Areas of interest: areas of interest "Jianxiang Badminton Hall"
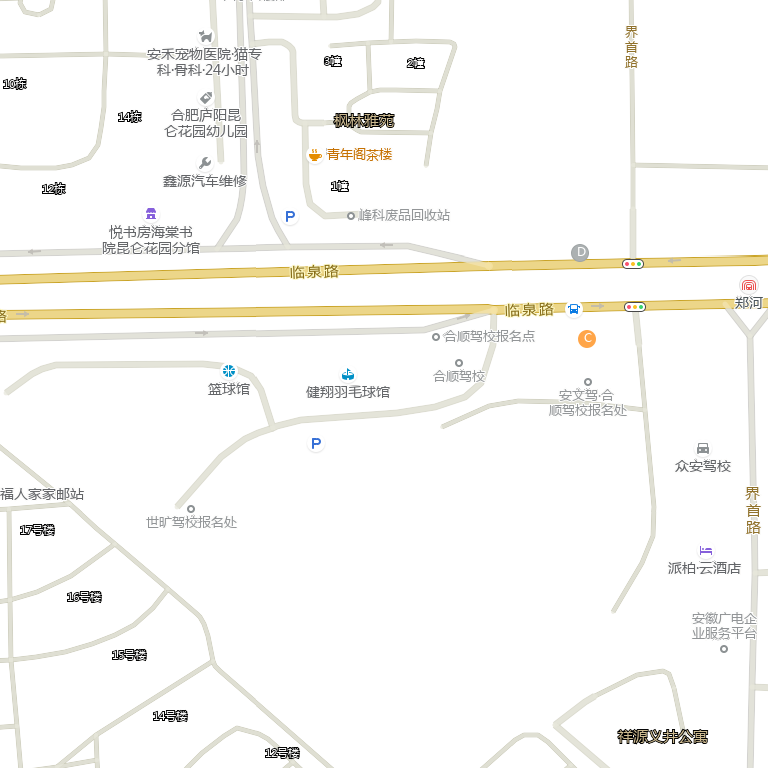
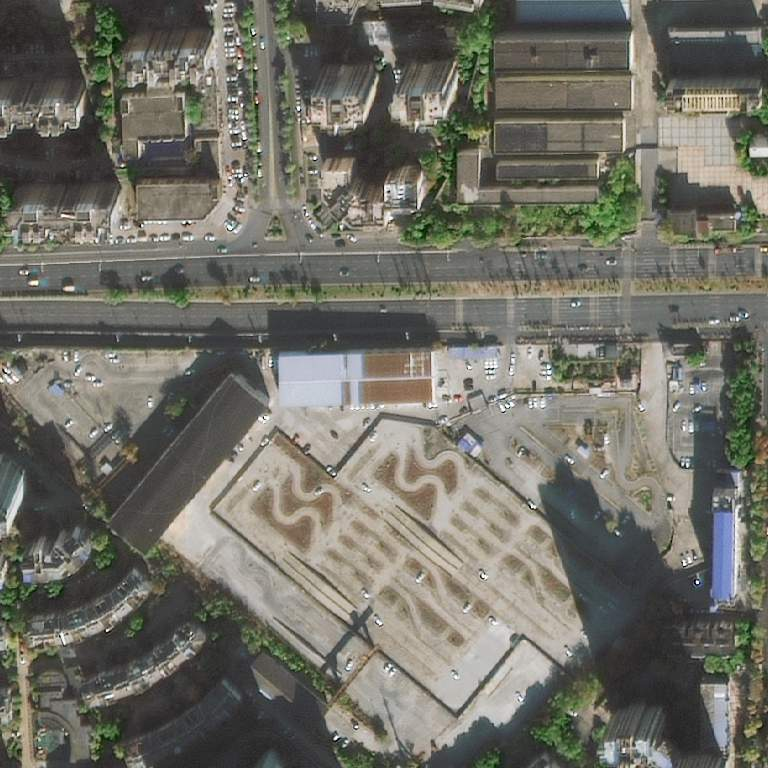